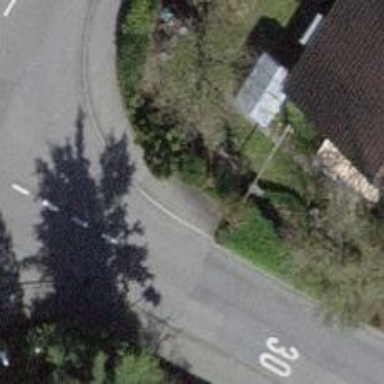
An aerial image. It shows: Kerb barrier.